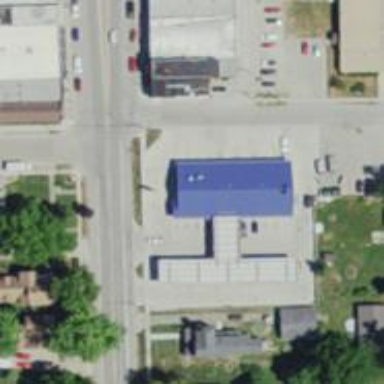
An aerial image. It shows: Convenience shop.